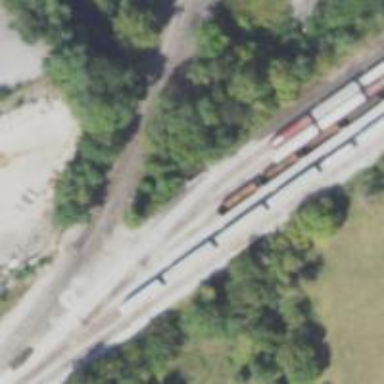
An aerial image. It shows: Railway yard in service.